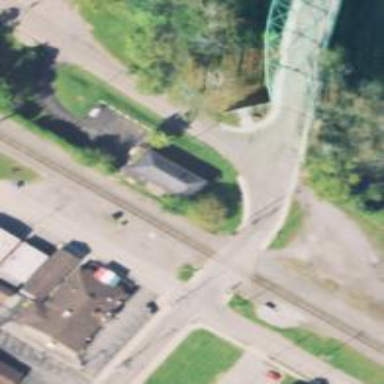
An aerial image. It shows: Railway crossing.